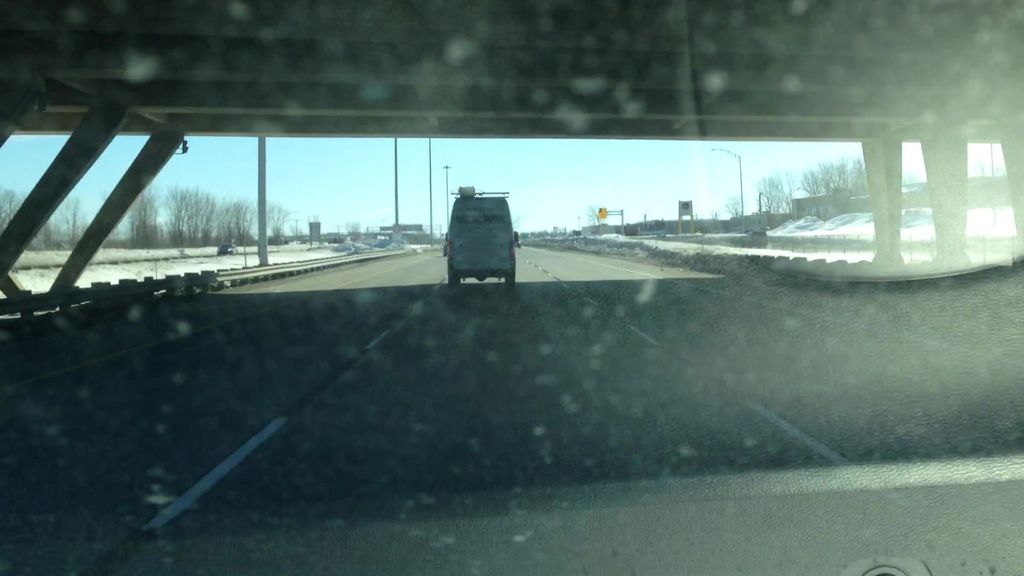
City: montreal